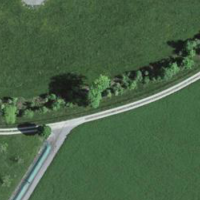
EUNIS habitat code: 52
Species observed at this site:
Medicago sativa